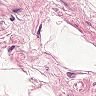
Metastatic tissue present: no